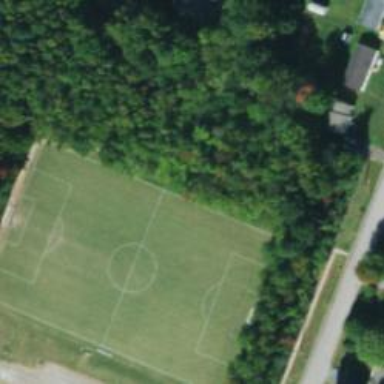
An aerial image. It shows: Grass pitch designated for multiple sports activities.